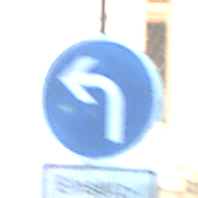
Verkehrszeichen: VorgeschriebeneFahrtrichtungLinks
Zusatzzeichen unten: BesondereFahrzeugeUndTransportgueter3
Umgebung: Outdoor, Urban
Tageszeit: MorningAfternoon
Wetter: PartlyCloudy
Licht: Natural
Jahreszeit: NotSpecified
Kontrast: LowContrast